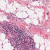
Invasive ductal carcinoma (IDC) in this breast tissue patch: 0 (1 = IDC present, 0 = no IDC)